【题型】选择题　【知识点】函数　【难度】easy
函数 $y=2^{-x}$ 的图象大致是（ \quad ）

A.

B.

C.

D.

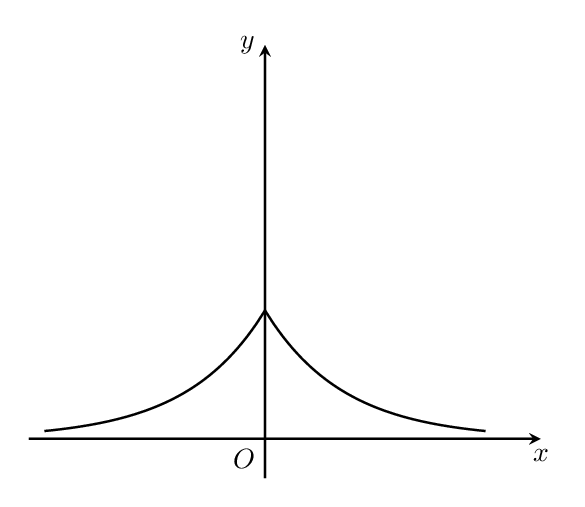
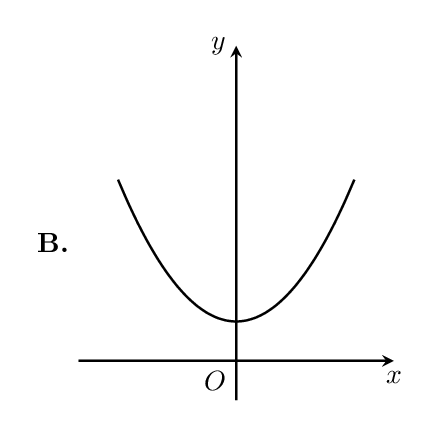
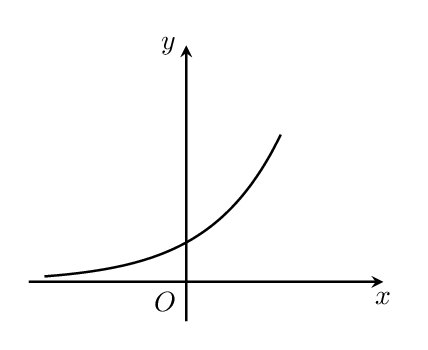
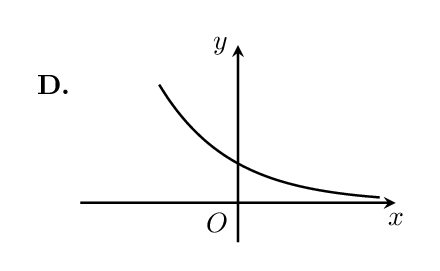
【解答】
【答案】 D

【解析】 由 $y=2^{-x}=\left(\frac{1}{2}\right)^x$，得函数 $y=2^{-x}$ 是以 $\frac{1}{2}$ 为底数的指数函数，且函数为减函数，故 D 选项符合题意，故选 D.